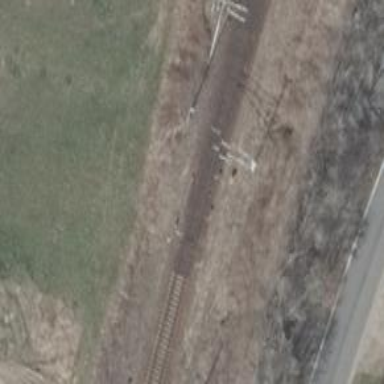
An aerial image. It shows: Railway switch.